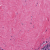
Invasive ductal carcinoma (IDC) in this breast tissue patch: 0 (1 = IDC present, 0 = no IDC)